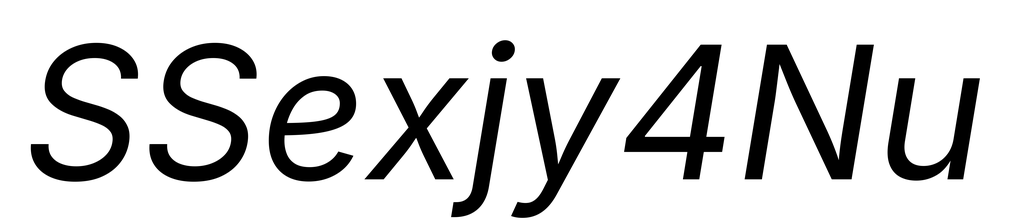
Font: Inter-Italic_Italic